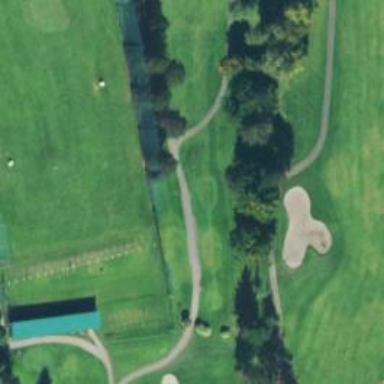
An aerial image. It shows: Pathway for golfing.